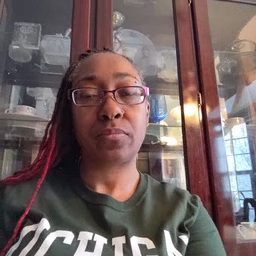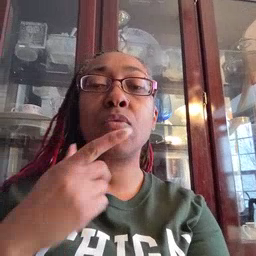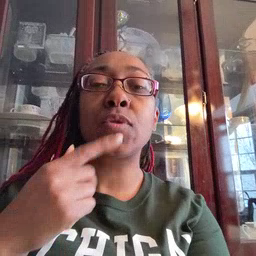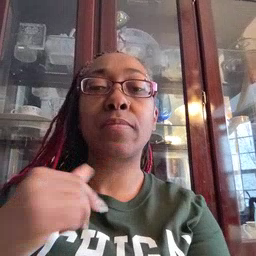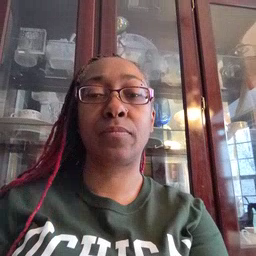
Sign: red